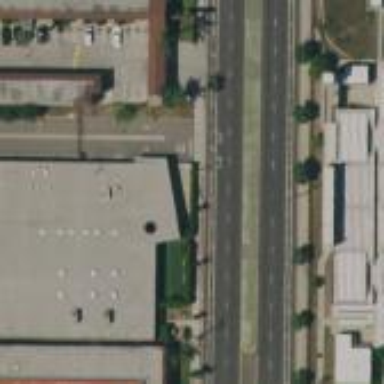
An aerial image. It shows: Building housing bowling alley.